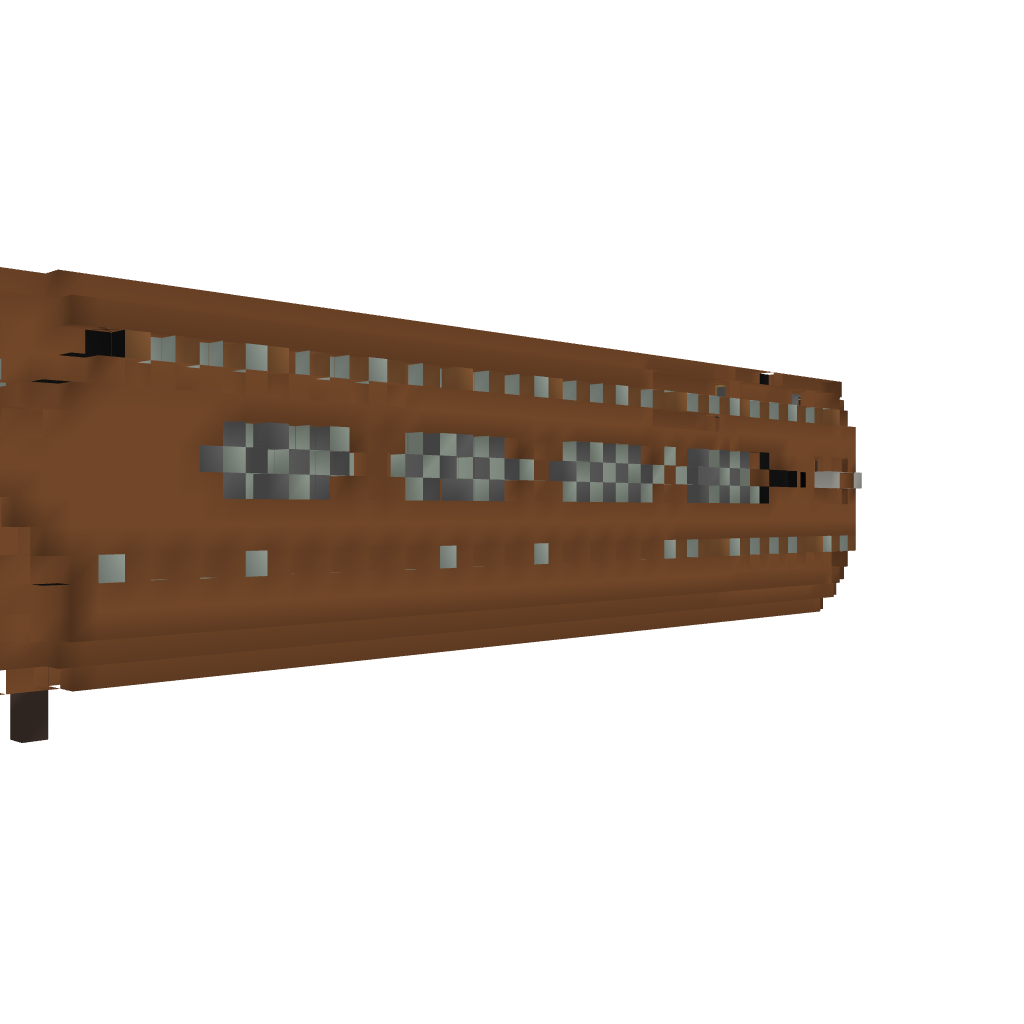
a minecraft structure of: Airship WarFrigate Class T Type G Prototype1007